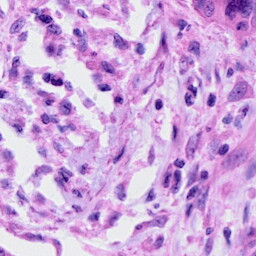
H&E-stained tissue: Cervix